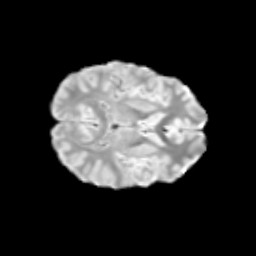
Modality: T2w
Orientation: axial
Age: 10
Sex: male
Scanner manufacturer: siemens
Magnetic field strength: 3 T
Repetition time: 3.8 s
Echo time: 0.07 s